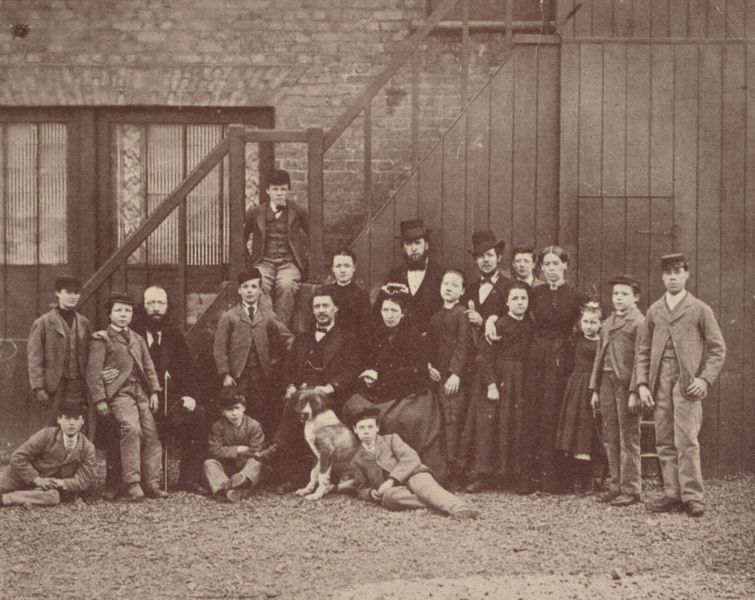
Titel: Lehrer und Kinder im Hof des Kinderheimes
Künstler: Thomas John Barnardo
Schlagwörter: gruppe, mann, frauen, menschen, mädchen, sitzen, braun, damen, fenster, frau, glas, grau, holz, hut, hüte, kleid, kleider, männer, schwarz, tür, weiss, gebäude, haus, hund, herren, leute, rock, zylinder, alt, anzug, anzüge, bart, bärte, hose, kappe, mütze, wand, stehen, tot, portrait, porträt, erde, boden, pose, eltern, familie, kind, mutter, paar, vater, england, bauern, kinder, schuppen, stock, liegen, fassade, türen, gehstock, röcke, stab, hosen, jungen, schotter, kette, dorf, mauer, ziegel, backstein, bauernhof, hof, amerika, fabrik, sepia, kies, krieg, leiter, treppe, krawatte, ernst, aufgang, geländer, stufen, bretter, junge, liegend, fein, fliege, tor, foto, fotografie, photographie, melone, eingang, fugen, scheune, mauerwerk, schwarzweiß, bürger, posieren, gruppenbild, photo, tore, uhrenkette, ziegelsteine, ziegelwand, veste, gemeinde, stall, generationen, hochzeit, hierarchie, holzwand, london, fotographie, fot, großfamilie, backsteine, zwanziger, viele menschen, jahrhundert, ziegelmauer, menschn, gruppenfoto, eingagn, gemeinschaft, stiege, bernhardiner, hunf, aufstellung, bretterwand, osteuropa, schäune, drof, backsteinziegel, mafia, änner, pfliegen, kungen